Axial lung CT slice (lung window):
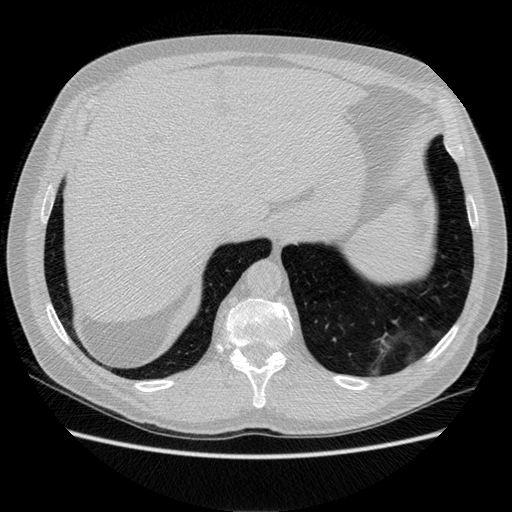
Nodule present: no